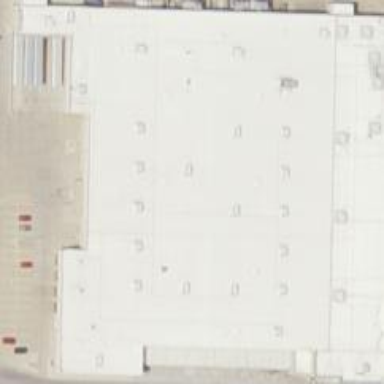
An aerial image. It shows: Retail building.